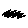
Label: zigzag